Question:
Hi, Im just wondering if someone can help me on this, i keep getting this in IE8, ive been through the jQuery and checked it all for errors, i did have a couple too many ,'s after options and a few after brackets but no matter what i try i can not get it to recognise the $ code as below...
'''
$(document).ready(function() {
/* --------------------------------------------------------------------------- */
/* 1. Main Slider (Revolution Slider)
/* --------------------------------------------------------------------------- */
$('.revslider').revolution( { <-- THIS IS LINE 31
delay : 9000,
startwidth : 1120,
startheight : 535,
onHoverStop : "on", // Stop Banner Timet at Hover on Slide on/off
thumbWidth : 100, // Thumb With and Height and Amount (only if navigation Tyope set to thumb !)
thumbHeight : 50,
thumbAmount : 3,
hideThumbs : 200,
navigationType : "none", //bullet, thumb, none, both (No Shadow in Fullwidth Version !)
navigationArrows : "verticalcentered", //nexttobullets, verticalcentered, none
navigationStyle : "round", //round,square,navbar
touchenabled : "on", // Enable Swipe Function : on/off
navOffsetHorizontal : 0,
navOffsetVertical : 20,
stopAtSlide : -1, // Stop Timer if Slide "x" has been Reached. If stopAfterLoops set to 0, then it stops already in the first Loop at slide X which defined. -1 means do not stop at any slide. stopAfterLoops has no sinn in this case.
stopAfterLoops : -1, // Stop Timer if All slides has been played "x" times. IT will stop at THe slide which is defined via stopAtSlide:x, if set to -1 slide never stop automatic
fullWidth : "on",
shadow : 0
});
'''
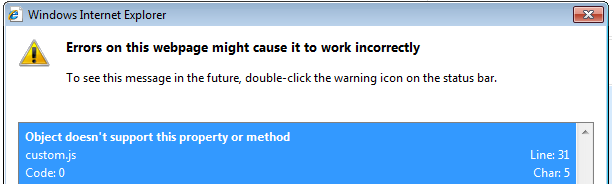
Answer: You can use 'jQuery' instead of '$', leading to
'''
jQuery(document).ready(function() {
jQuery('.revslider').revolution( {
...
'''
Also note that 'jQuery 2.x' doesn't support IE8 - <URL>.
You need to use 'jQuery 1.x' for support of IE6+.
Also check if you include your scripts correctly - see this question: <URL>